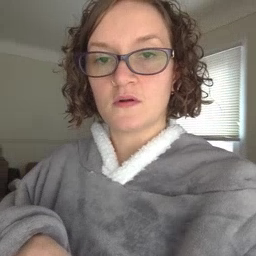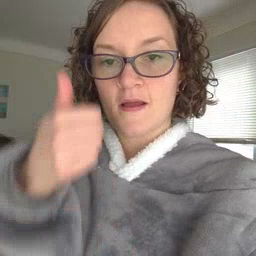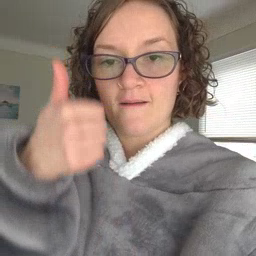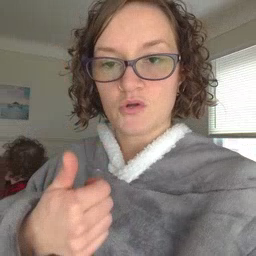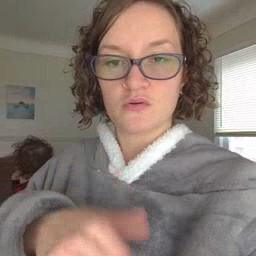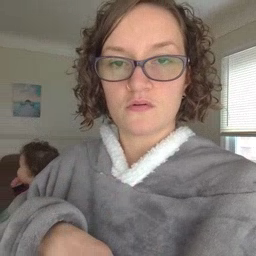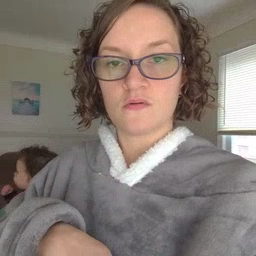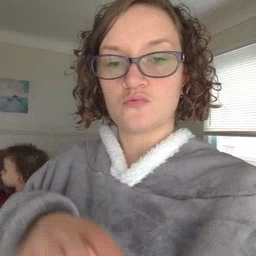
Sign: every